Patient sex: F
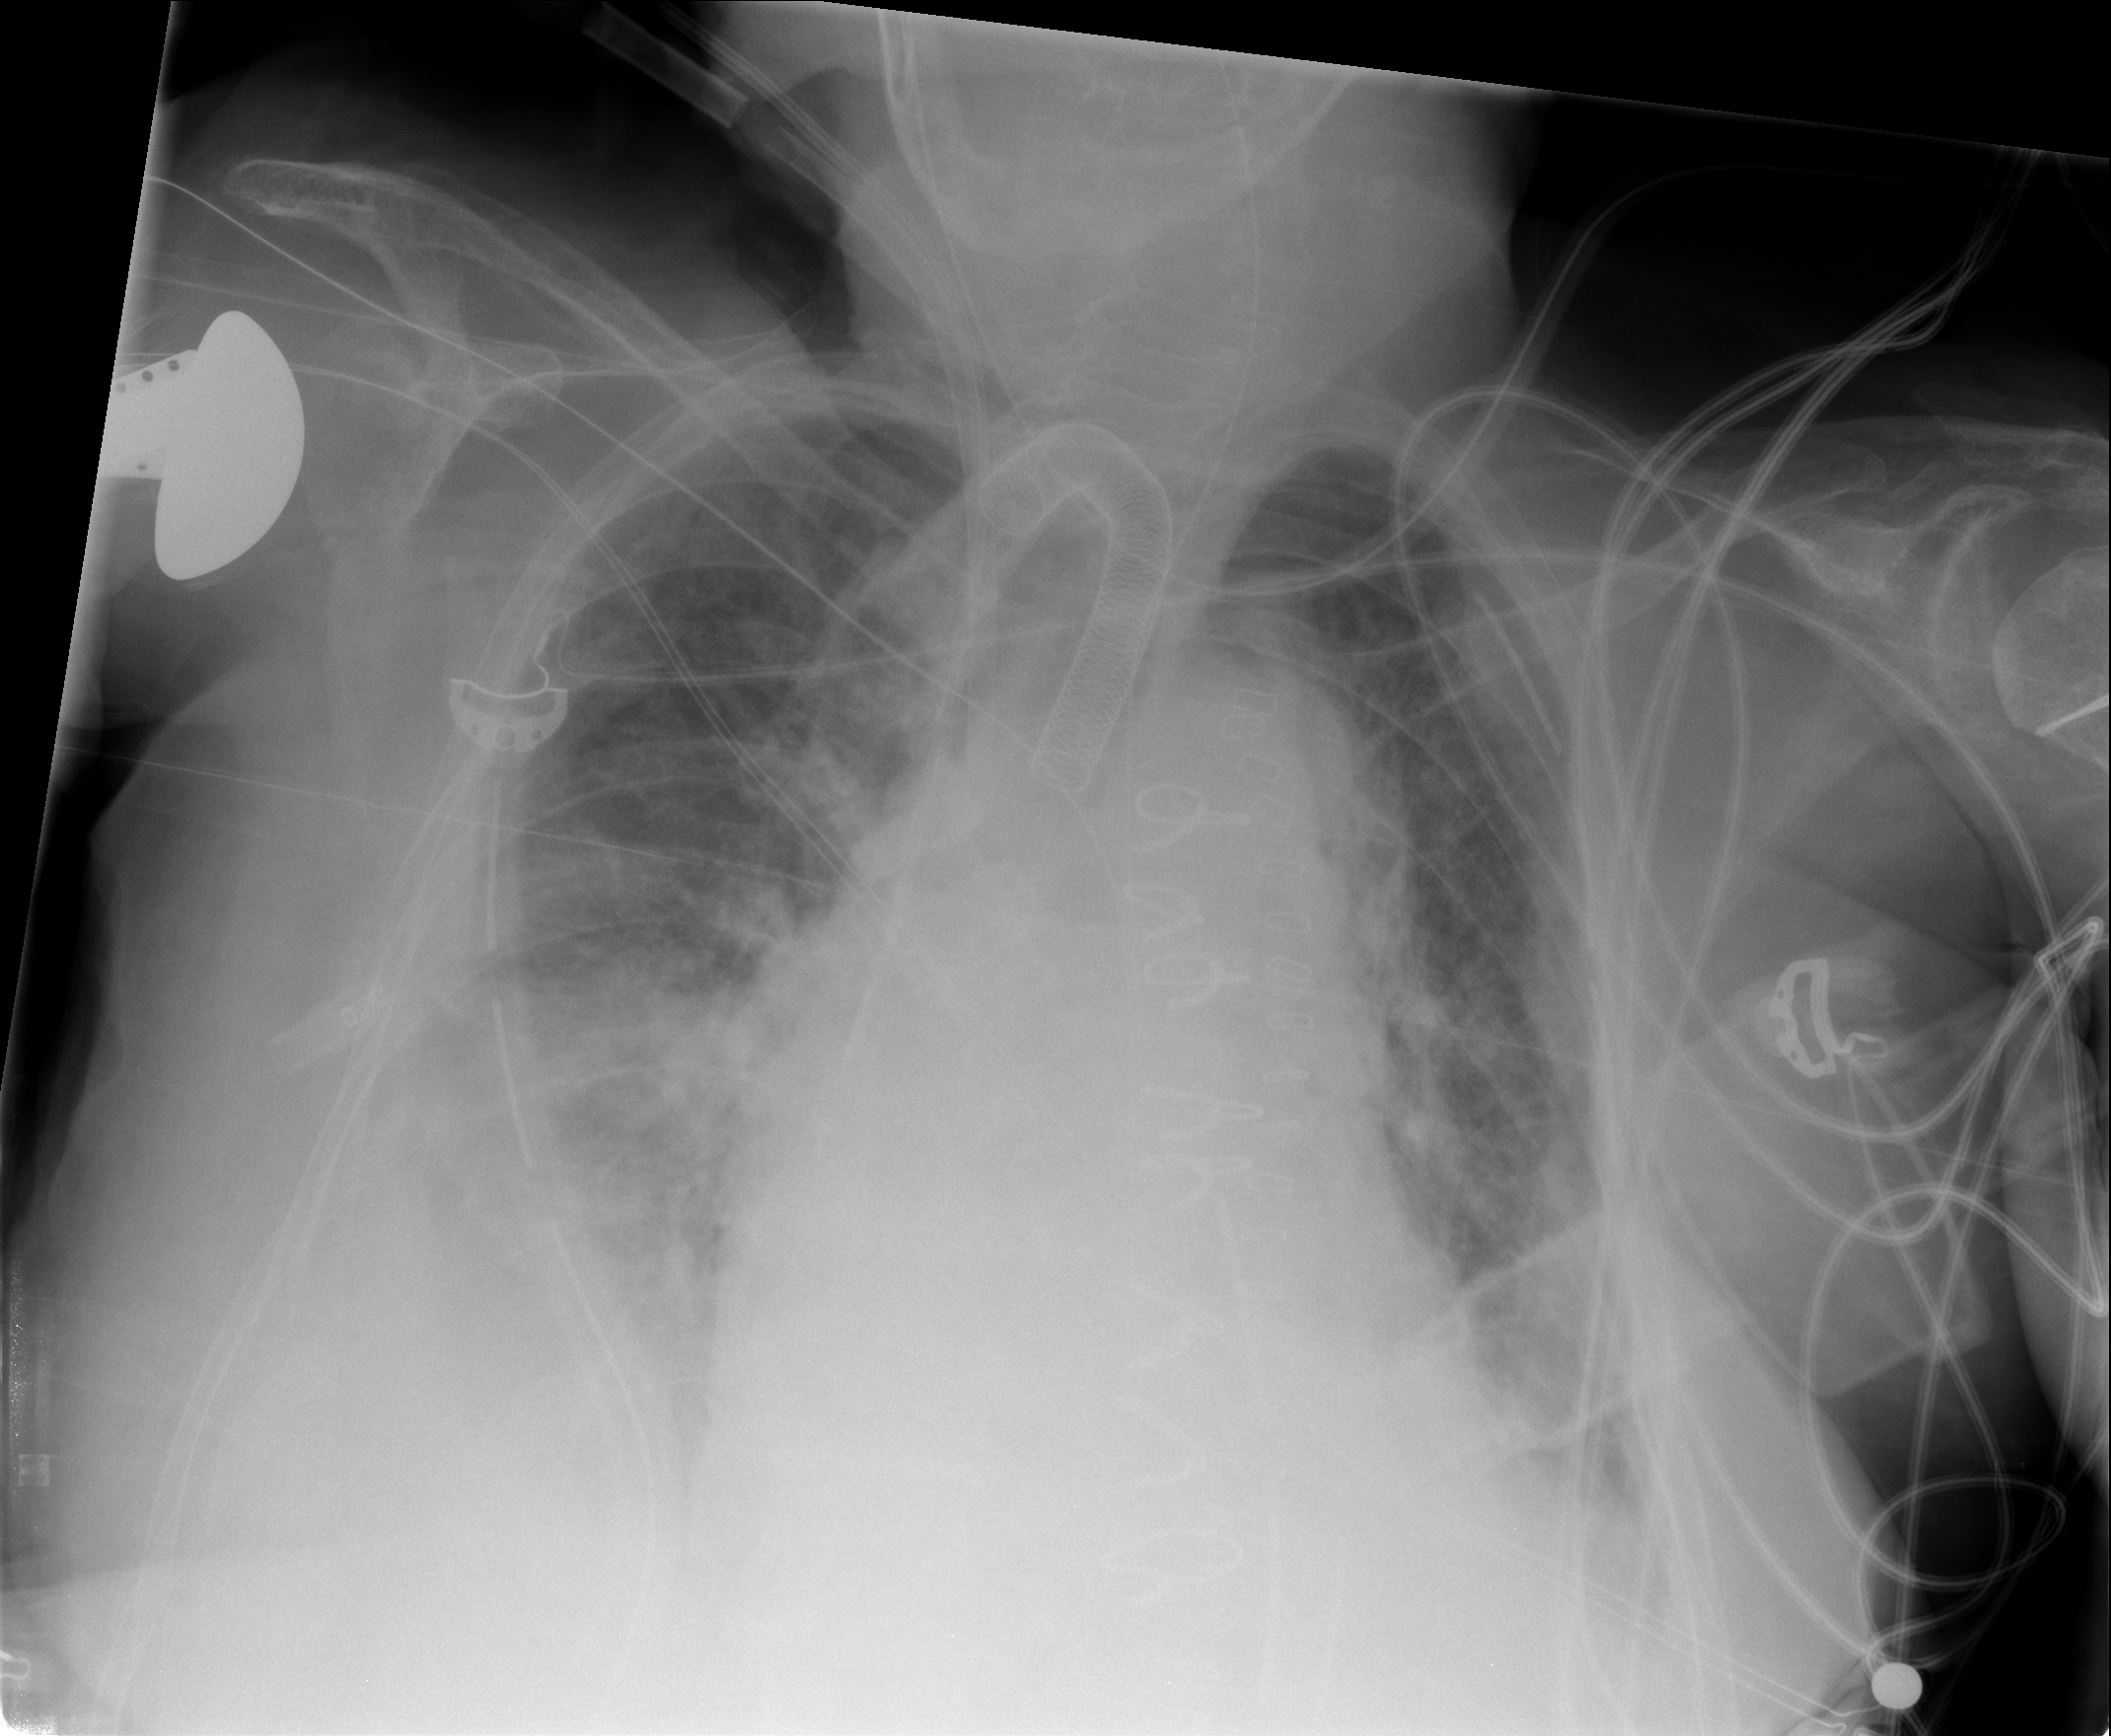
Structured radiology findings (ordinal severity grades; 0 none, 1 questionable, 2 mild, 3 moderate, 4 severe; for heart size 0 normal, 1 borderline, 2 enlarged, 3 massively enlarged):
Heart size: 2
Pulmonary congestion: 3
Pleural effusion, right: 3
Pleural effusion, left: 2
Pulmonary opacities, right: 0
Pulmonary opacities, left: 0
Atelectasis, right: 3
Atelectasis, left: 2